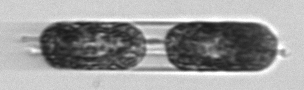
Label: Hemiaulus